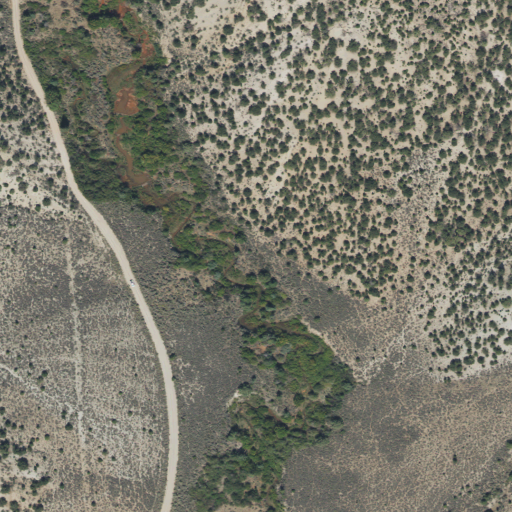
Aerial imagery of valley in Utah named Red Narrows containing evergreen forest, shrub, deciduous forest, open development, and low intensity development